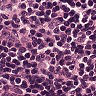
Metastatic tissue present: no